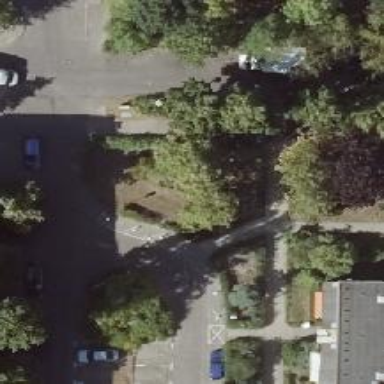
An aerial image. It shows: Traffic calming table.